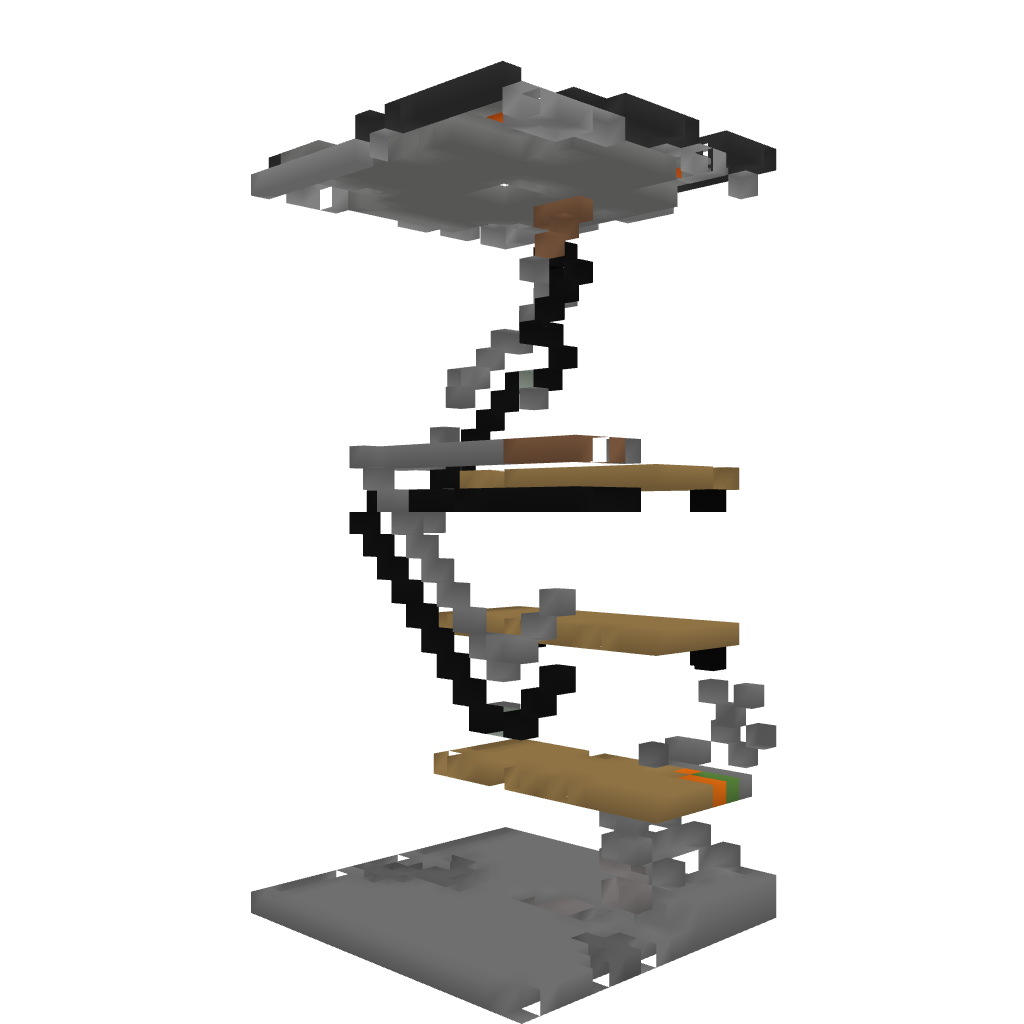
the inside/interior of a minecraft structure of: Underground base